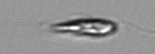
Label: Euglena